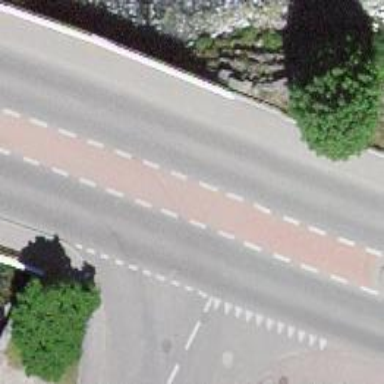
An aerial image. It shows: Primary highway.